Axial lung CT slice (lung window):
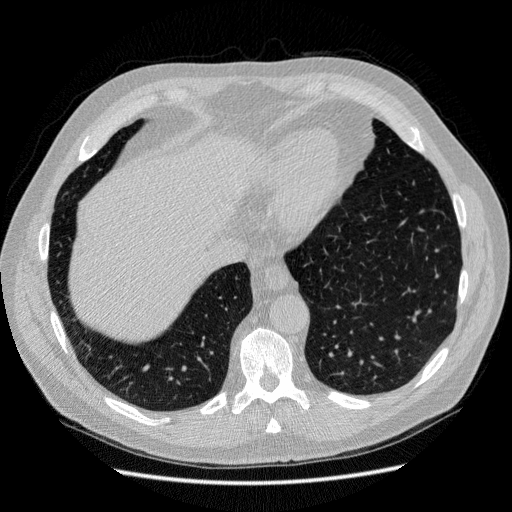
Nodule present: no